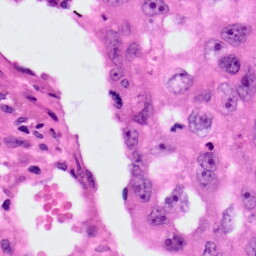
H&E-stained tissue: Lung